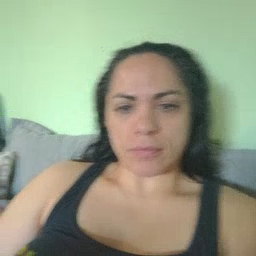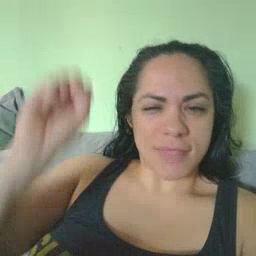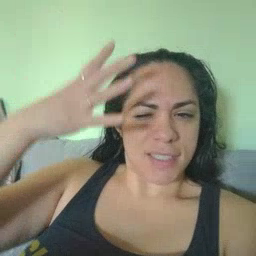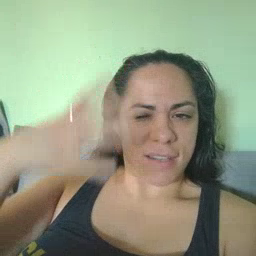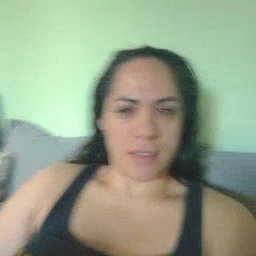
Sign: sun